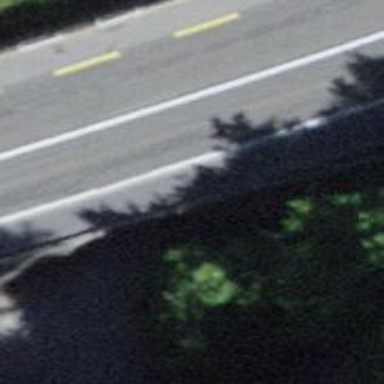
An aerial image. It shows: Service road going through tunnel.